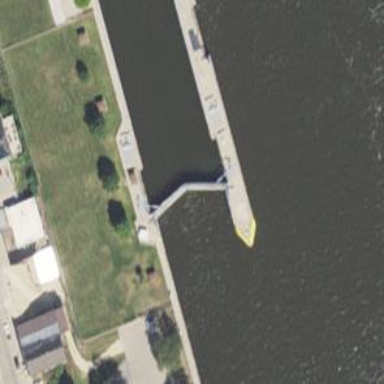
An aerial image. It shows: Lock gate along waterway.